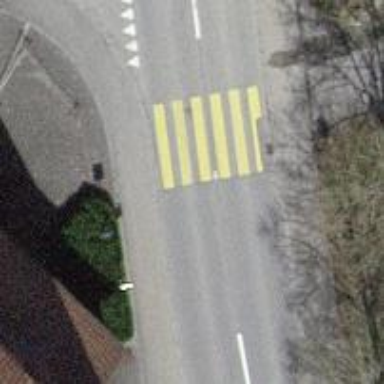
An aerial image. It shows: Uncontrolled zebra crossing with zebra markings.